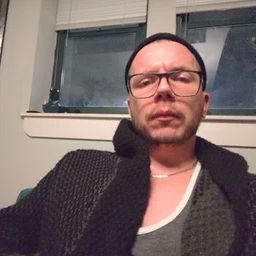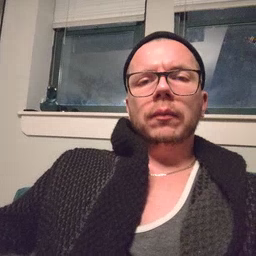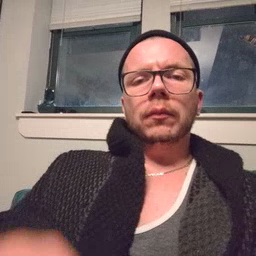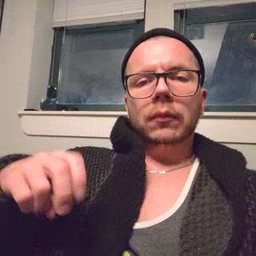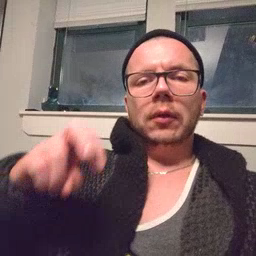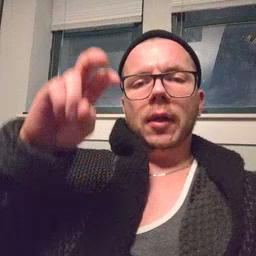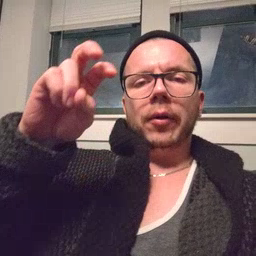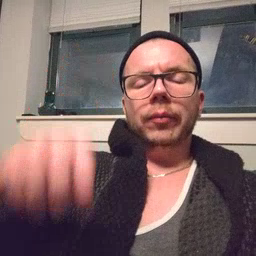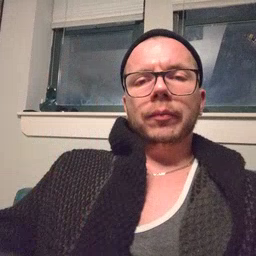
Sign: stairs